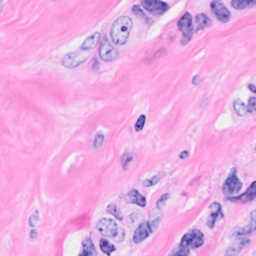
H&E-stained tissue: Breast